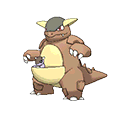
Pok\u00e9mon: kangaskhan